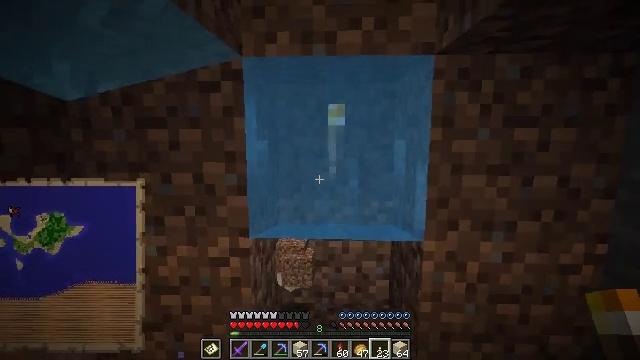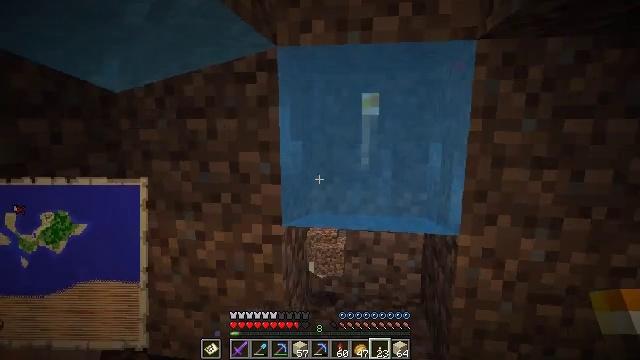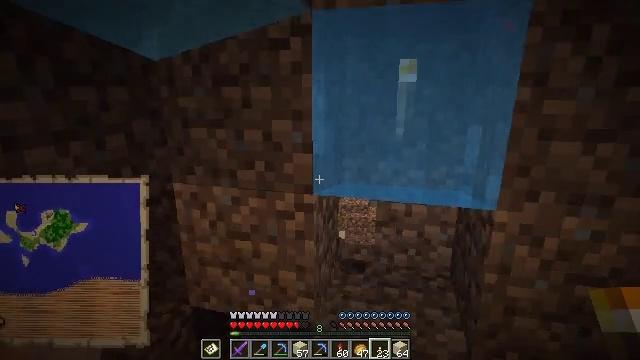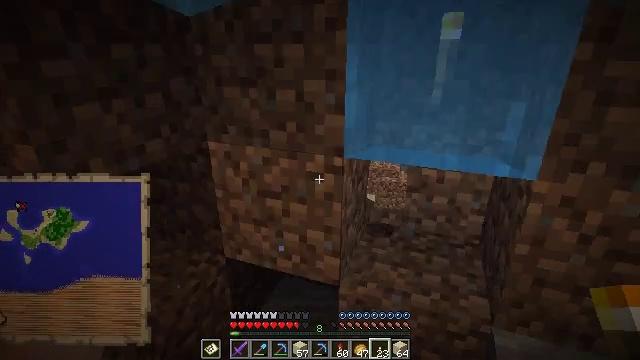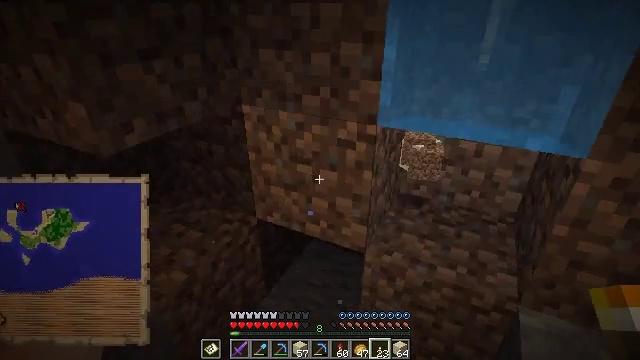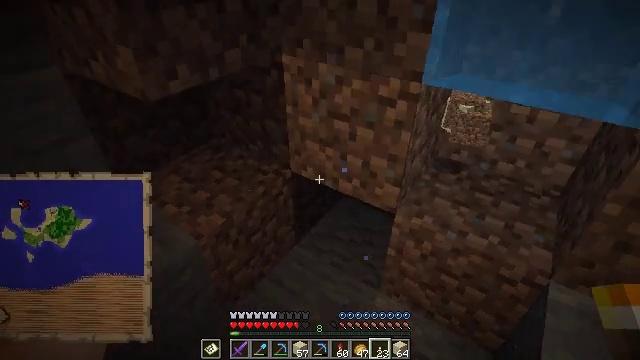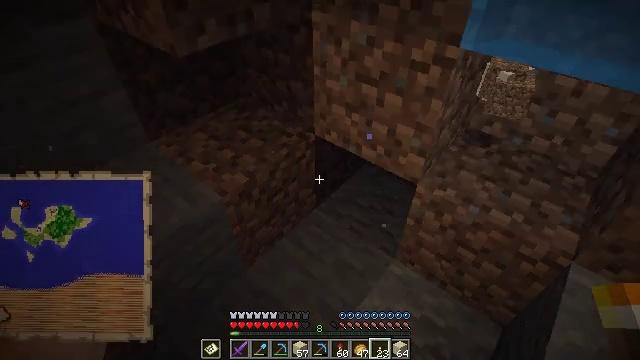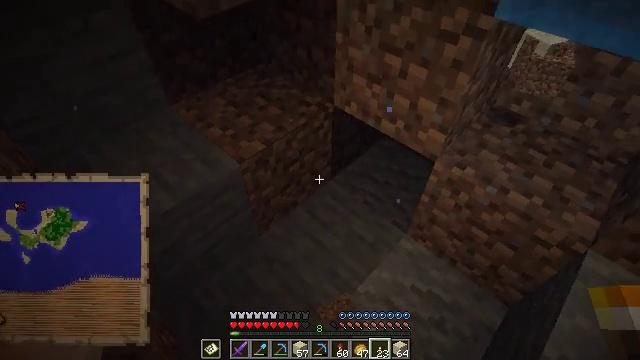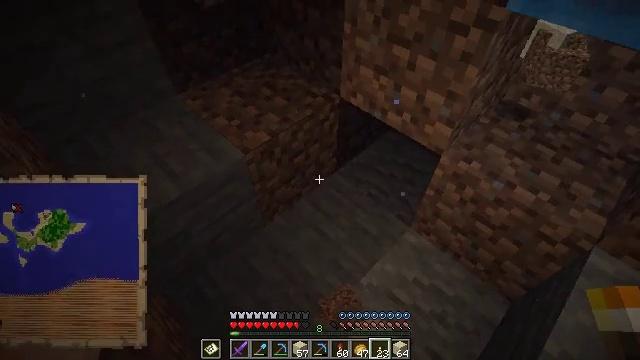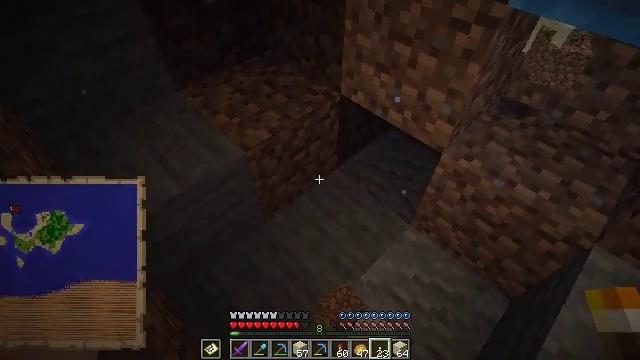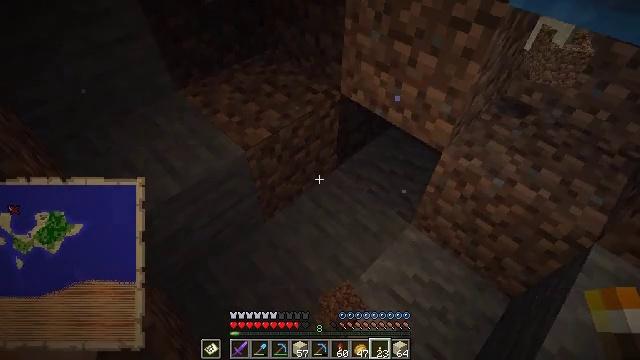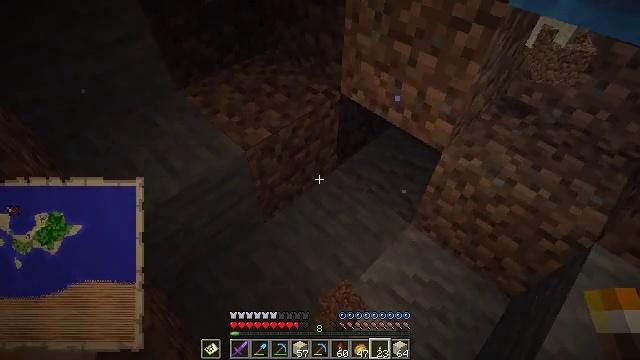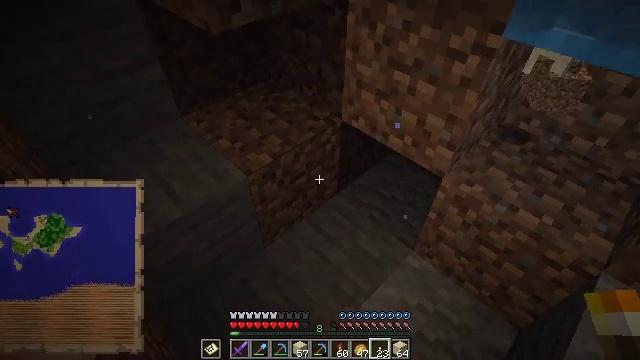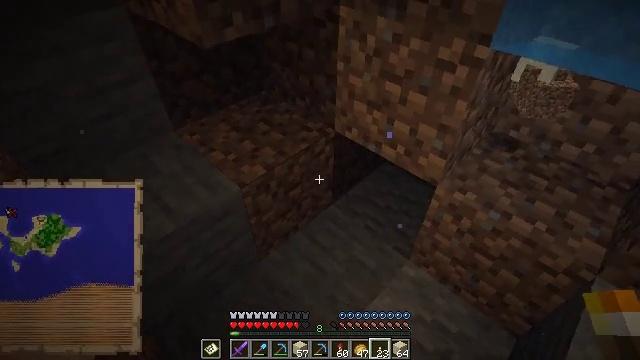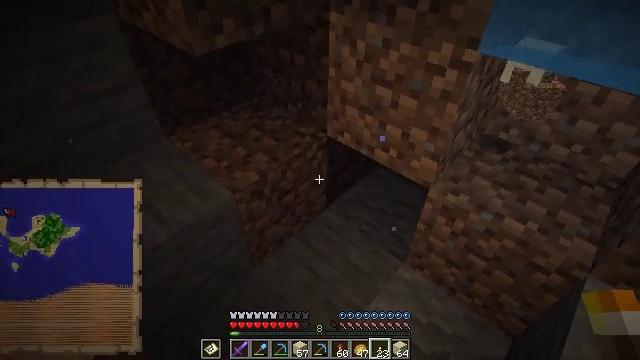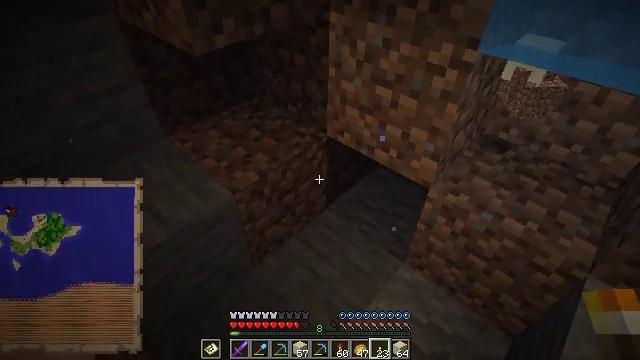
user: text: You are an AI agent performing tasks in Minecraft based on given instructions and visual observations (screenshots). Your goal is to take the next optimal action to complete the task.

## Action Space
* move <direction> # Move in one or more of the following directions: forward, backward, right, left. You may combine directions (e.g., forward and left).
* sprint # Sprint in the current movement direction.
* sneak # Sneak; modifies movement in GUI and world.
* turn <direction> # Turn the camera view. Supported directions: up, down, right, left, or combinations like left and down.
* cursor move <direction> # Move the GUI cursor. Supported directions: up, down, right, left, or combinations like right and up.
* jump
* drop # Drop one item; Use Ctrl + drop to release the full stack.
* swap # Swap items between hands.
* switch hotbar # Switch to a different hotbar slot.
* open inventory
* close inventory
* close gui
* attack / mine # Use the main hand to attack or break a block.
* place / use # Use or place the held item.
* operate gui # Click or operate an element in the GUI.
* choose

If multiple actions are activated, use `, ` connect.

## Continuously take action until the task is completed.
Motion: motion action
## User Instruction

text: Dig through gravel to clear a path.
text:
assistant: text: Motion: turn left and down
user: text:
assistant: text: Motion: turn left and down
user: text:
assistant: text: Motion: turn left and down
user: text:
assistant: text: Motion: turn left and down
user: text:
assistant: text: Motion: turn left and down
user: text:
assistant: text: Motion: turn left and down
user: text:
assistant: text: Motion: turn left and down
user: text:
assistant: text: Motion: turn left and down
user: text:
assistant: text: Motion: no_op
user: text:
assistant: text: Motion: no_op
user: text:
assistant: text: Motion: no_op
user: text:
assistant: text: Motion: turn up
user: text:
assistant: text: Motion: turn right and up
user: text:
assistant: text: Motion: turn right
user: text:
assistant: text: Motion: no_op
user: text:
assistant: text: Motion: turn right
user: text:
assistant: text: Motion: turn right
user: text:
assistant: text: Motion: turn left
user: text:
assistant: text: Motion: no_op
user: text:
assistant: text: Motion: turn right and up
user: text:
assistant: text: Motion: turn right and up
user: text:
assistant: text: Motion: turn right and up, jump
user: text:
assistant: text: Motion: turn right and up, jump
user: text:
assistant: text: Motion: turn right and up, jump
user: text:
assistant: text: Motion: turn up, jump
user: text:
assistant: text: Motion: jump
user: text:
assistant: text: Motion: jump
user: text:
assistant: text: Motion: jump
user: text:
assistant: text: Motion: jump
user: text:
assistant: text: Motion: jump